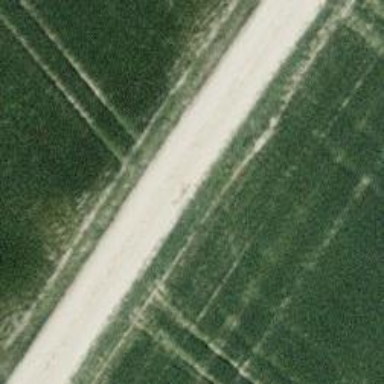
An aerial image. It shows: Track with grade 1 quality.